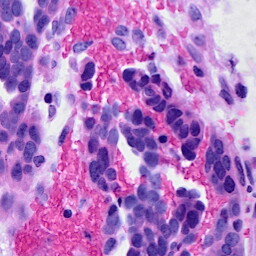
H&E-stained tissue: Ovarian